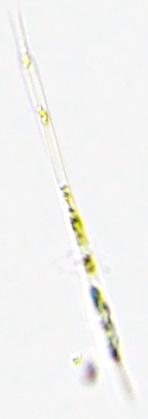
Label: Rhizosolenia